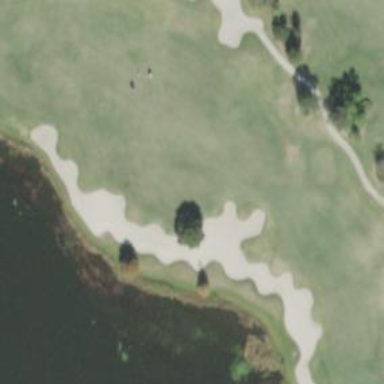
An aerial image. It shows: Grassy area designated as golf fairway.